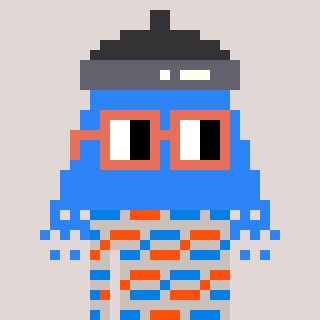
a pixel art character with square orange glasses, a shower-shaped head and a foggrey-colored body on a warm background